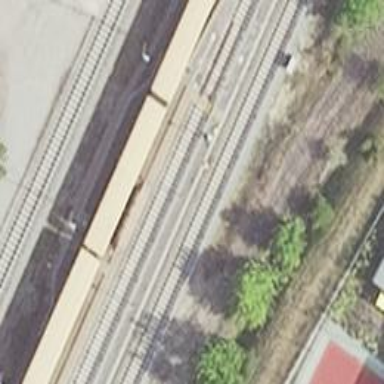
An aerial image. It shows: Railway switch with the turnout pointing to the right.